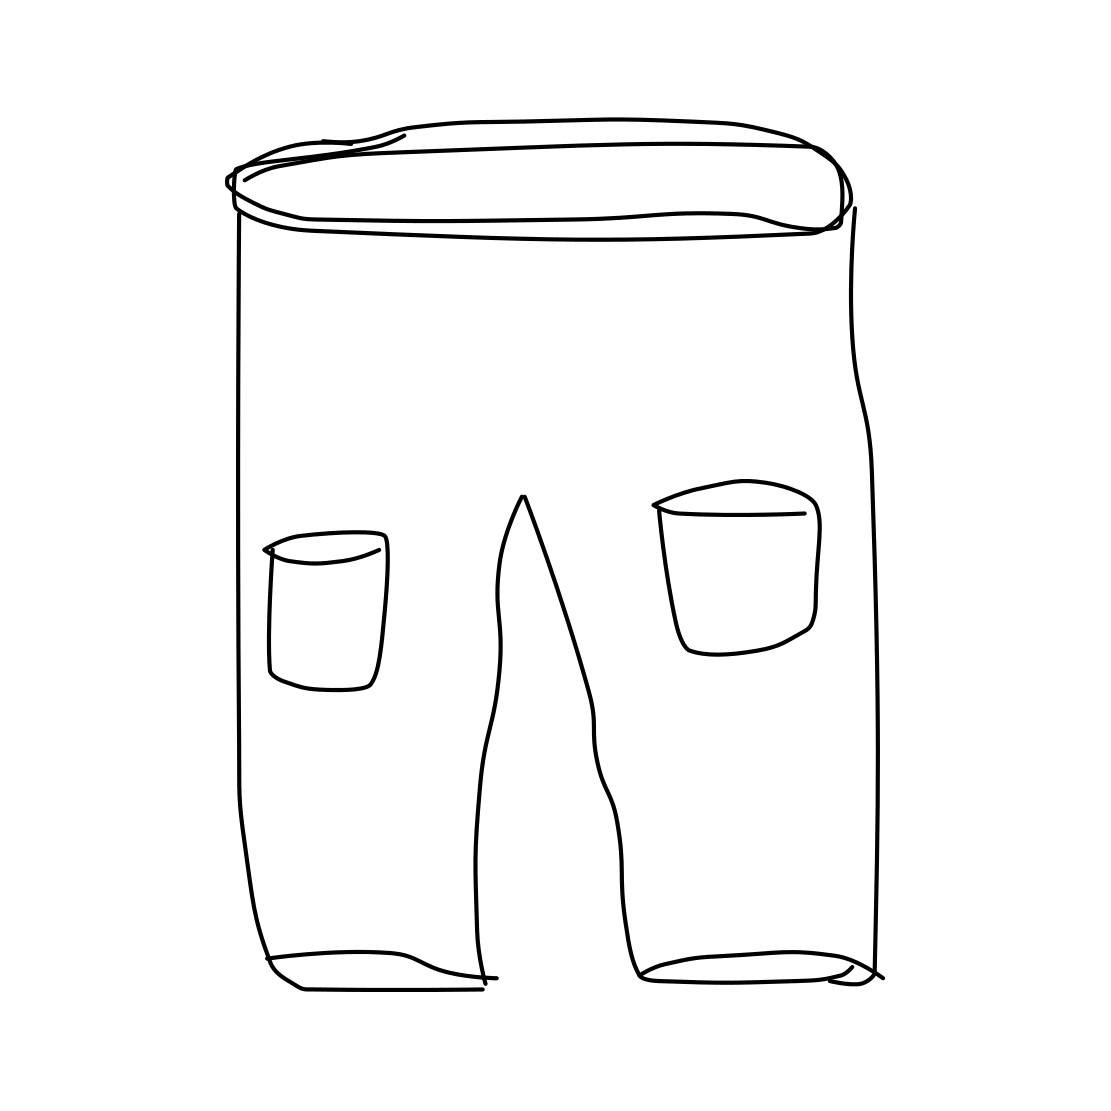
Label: trousers